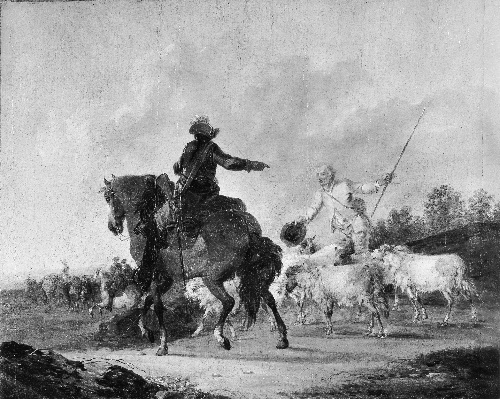
Title: Cavalier and Shepherd
Artist: Francesco Casanova
Artist bio: Italian, London 1727–1803 Brühl
Object type: Painting
Classification: Paintings
Medium: Oil on canvas
Dimensions: 25 5/8 x 32 in. (65.1 x 81.3 cm)
Department: European Paintings
Credit line: Gift of J. Pierpont Morgan, 1906
Accession year: 1907
Repository: Metropolitan Museum of Art, New York, NY
Tags: Horses|Men|Sheep|Shepherds